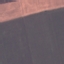
Land use / land cover: AnnualCrop